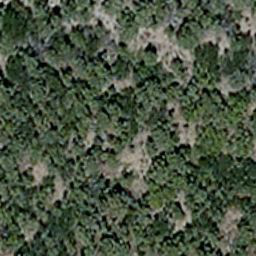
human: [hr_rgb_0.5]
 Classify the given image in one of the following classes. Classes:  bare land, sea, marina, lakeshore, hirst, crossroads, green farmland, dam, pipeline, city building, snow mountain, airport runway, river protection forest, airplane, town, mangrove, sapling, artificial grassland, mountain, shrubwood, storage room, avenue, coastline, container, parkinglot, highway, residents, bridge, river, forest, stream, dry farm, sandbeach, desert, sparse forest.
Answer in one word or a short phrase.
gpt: sparse forest